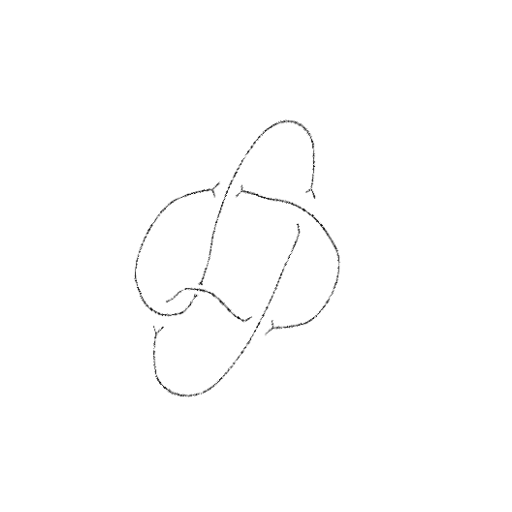
Crossing number: 5